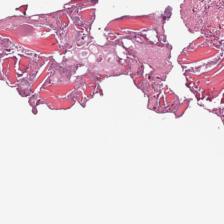
Label: Non-Tumor